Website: slack
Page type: billing-address
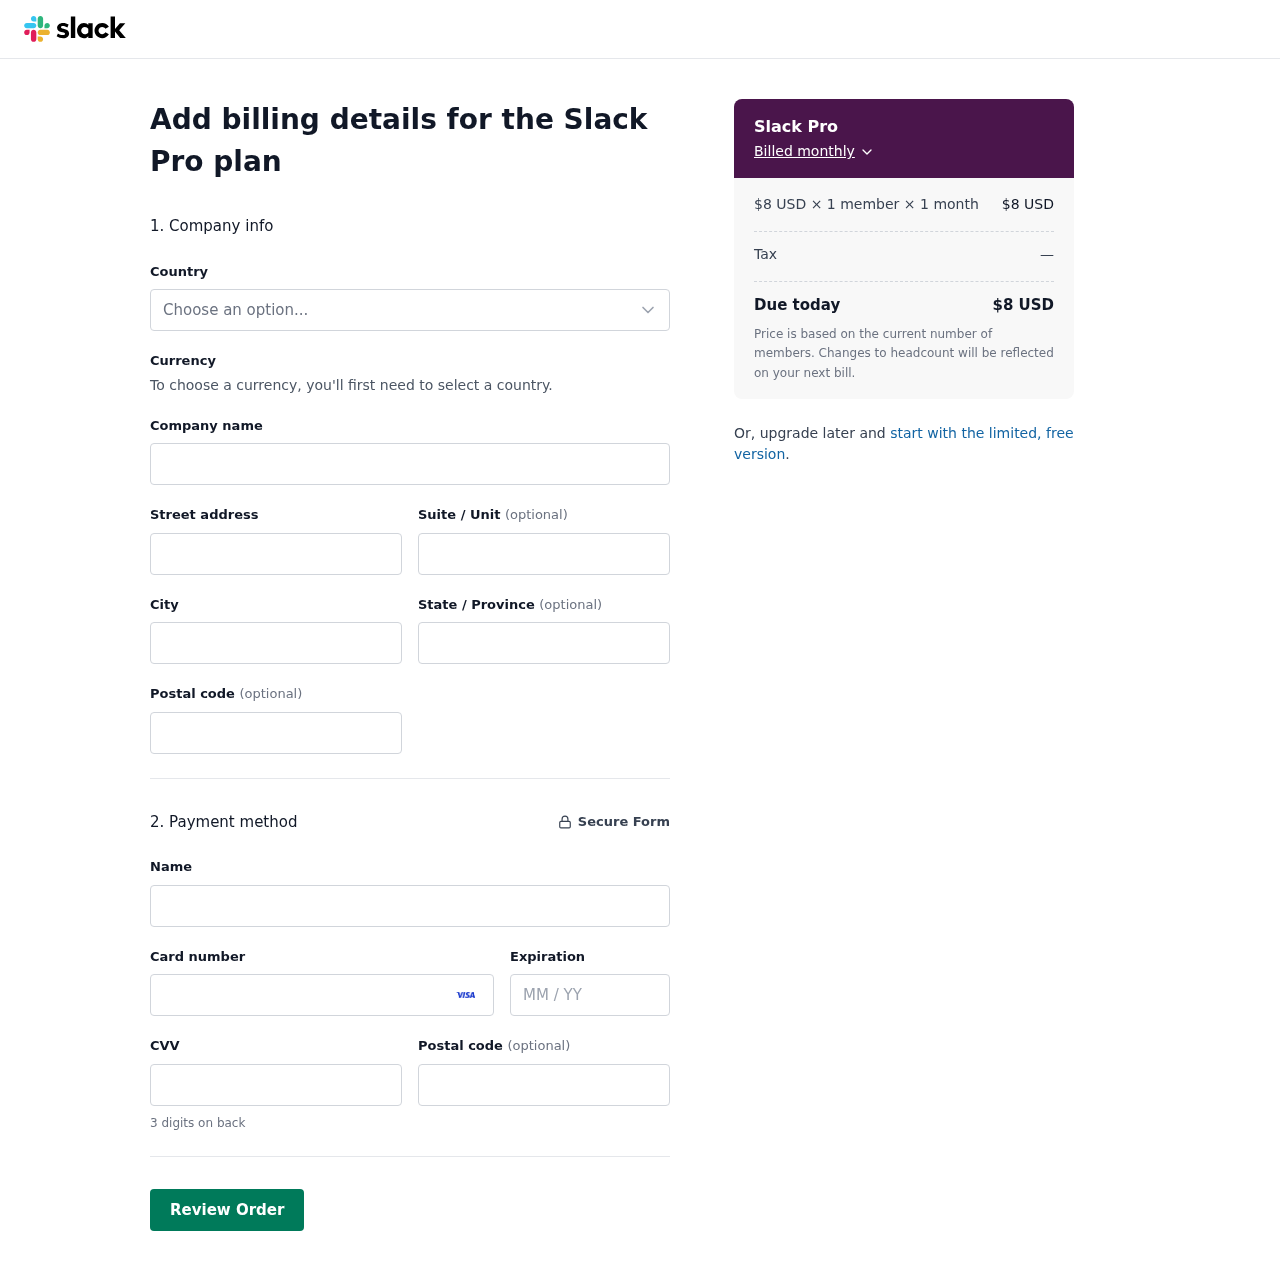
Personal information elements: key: PII_CARD_CVV
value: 263
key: PII_CARD_EXPIRY
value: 03/29
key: PII_CARD_NUMBER
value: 4950 7958 4021 8843
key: PII_CITY
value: South Daniel
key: PII_COUNTRY
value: United States
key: PII_FULLNAME
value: Crystal Leach
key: PII_POSTCODE
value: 73796
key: PII_STATE
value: Michigan
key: PII_STREET
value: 6405 Brian Ports
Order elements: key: ORDER_PLAN_PRICE
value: $8 USD
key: ORDER_NUM_MEMBERS
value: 1 member
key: ORDER_NUM_MONTHS
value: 1 month
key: ORDER_SUBTOTAL
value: $8 USD
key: ORDER_TAX
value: —
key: ORDER_TOTAL
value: $8 USD